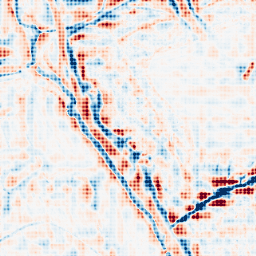
Category: wavelet
Decomposition family: wavelet_reverse_biorthogonal
Decomposition parameters: wavelet: rbio1.3
level: 4
Upsampling method: sinc_blackman
Upsampling parameters: scale: 4
kernel_size: 4
Upsampling scale: 4